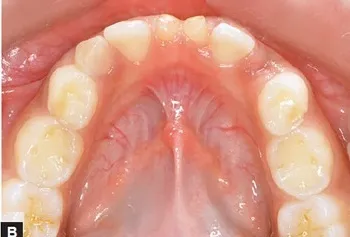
Intraoral photograph of sibling B, showing retained deciduous mandibular central incisors.
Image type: medical_photograph (oral_photograph)